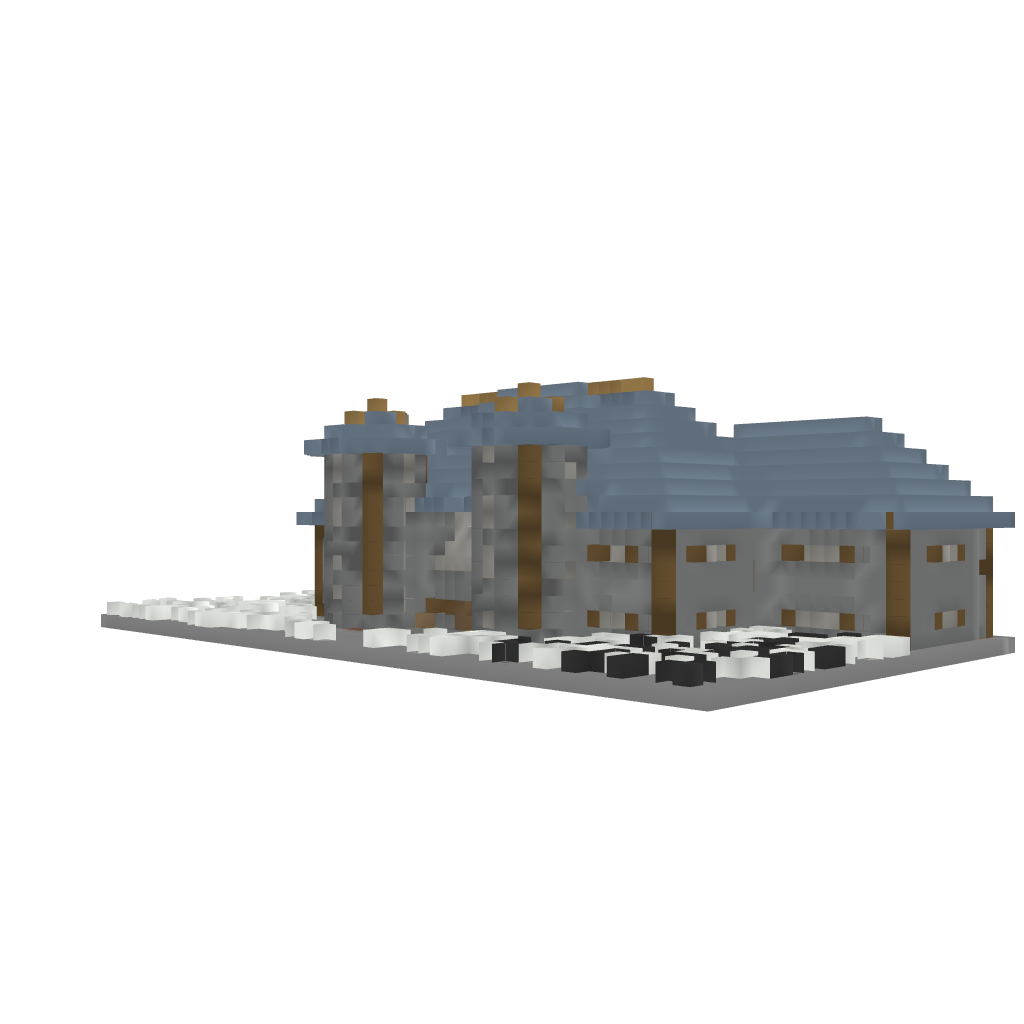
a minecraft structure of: Medeival Mansion